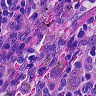
Metastatic tissue present: no